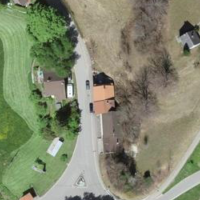
EUNIS habitat code: 54
Species observed at this site:
Filipendula ulmaria